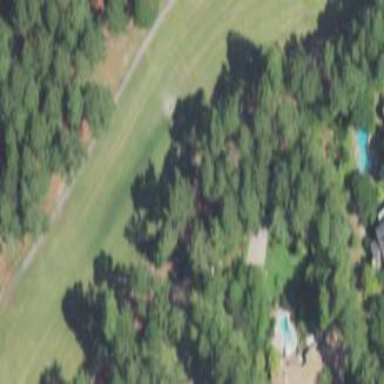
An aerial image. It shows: Grassy area designated as golf fairway.